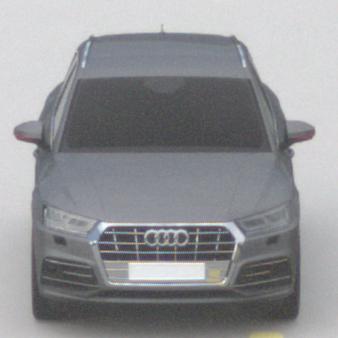
Make: Audi
Model: Q5 45 TFSI
Detailed model: Q5 (FY)
Model produced from: 2019/01
Model produced until: 2019/05
Doors: 5
Color: gray
Road condition: dry road
Daytime: midday
Contrast: low contrast